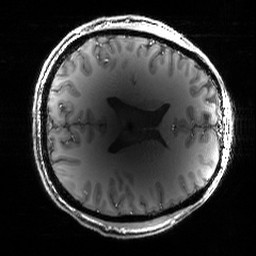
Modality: T1w
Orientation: axial
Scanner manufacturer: siemens
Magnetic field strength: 6.98 T
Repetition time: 2.5 s
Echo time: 0.00429 s